Interaction volume radius: 5 \u00c5
Interaction volume height: 25 \u00c5
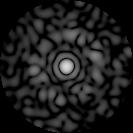
Disorder parameter: 0.81